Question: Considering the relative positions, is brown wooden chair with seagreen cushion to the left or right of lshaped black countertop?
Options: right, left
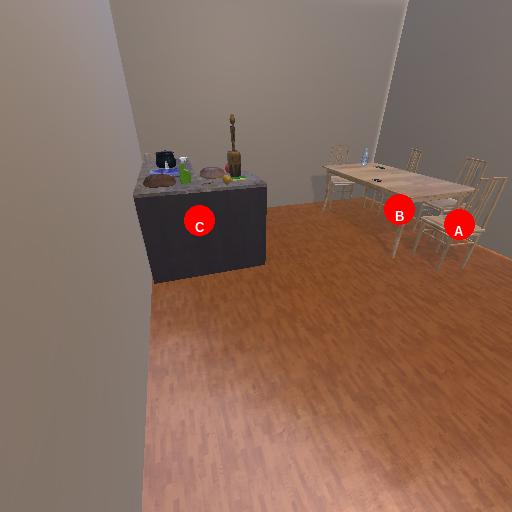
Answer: right